Question: I would like to use the input controls to manipulate elements dynamically. Either Pure JavaScript or jQuery is fine.
'''
src="https://www.w3schools.com/css/rock600x400.jpg" >
</br><br>
<form class="button" action="">
Width
<input class="button" type="number" value="300">
Height
<input class="button" type="number" value="400">
</form>
'''
The result would be something like this:

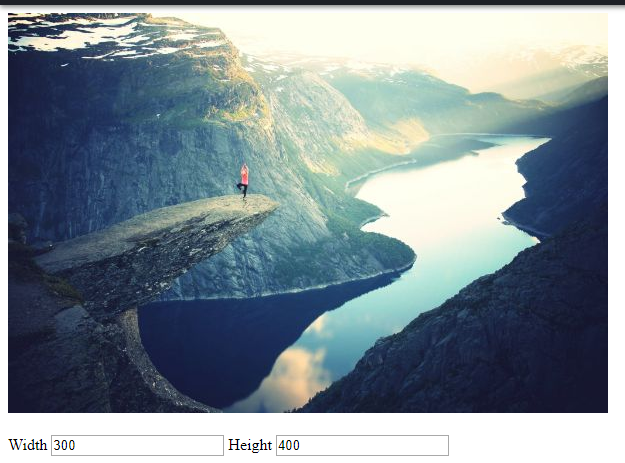
Answer: All you have to do is add some 'id' attributes, get a reference to your elements in JavaScript and update the image style 'oninput' (when the value of the width or height is changed)
'''
let img = document.getElementById('img');
let width = document.getElementById('width');
let height = document.getElementById('height');
changeSize = () => {
img.style.width = '${width.value}px';
img.style.height = '${height.value}px';
}
'''
'''
<img id="img" src="https://www.w3schools.com/css/rock600x400.jpg" />
</br><br>
<form class="button" action="">
Width
<input id="width" class="button" type="number" value="300" oninput="changeSize()"> Height
<input id="height" class="button" type="number" value="400" oninput="changeSize()">
</form>
'''